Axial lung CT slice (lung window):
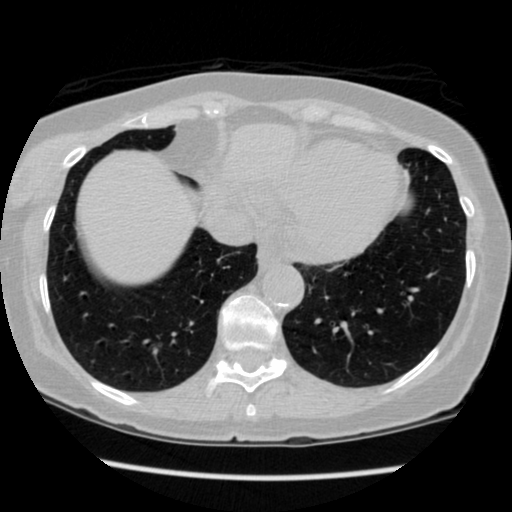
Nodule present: no